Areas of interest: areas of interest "Ecological Civilization Construction Theme Park – Water Without Borders – Joy Motion Park"
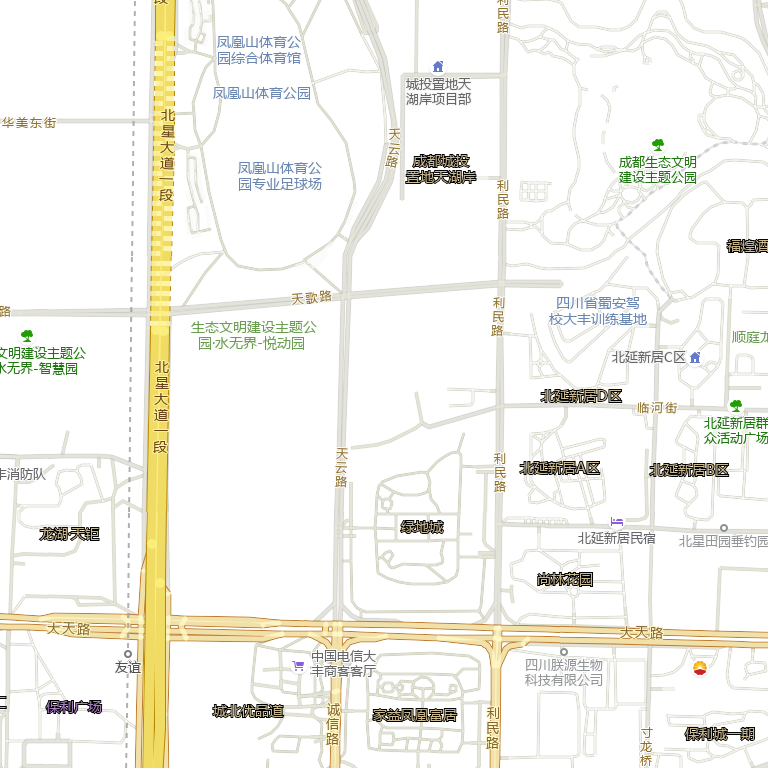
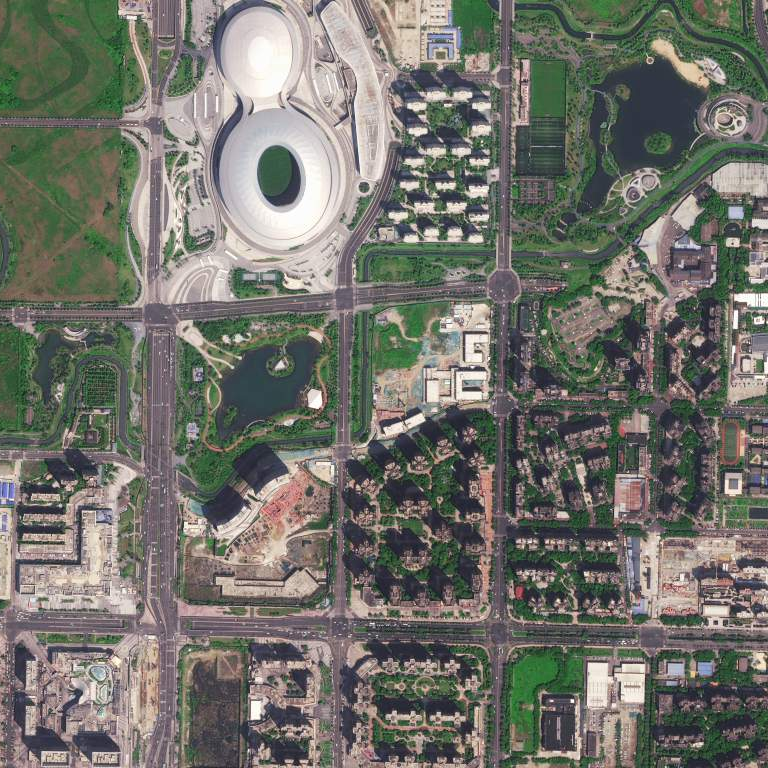